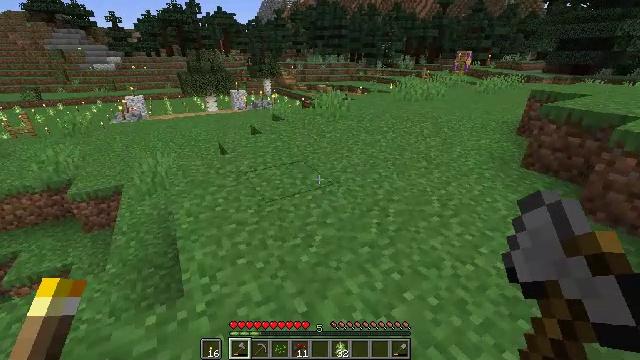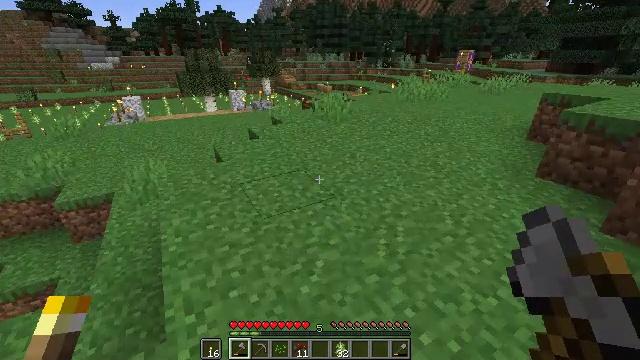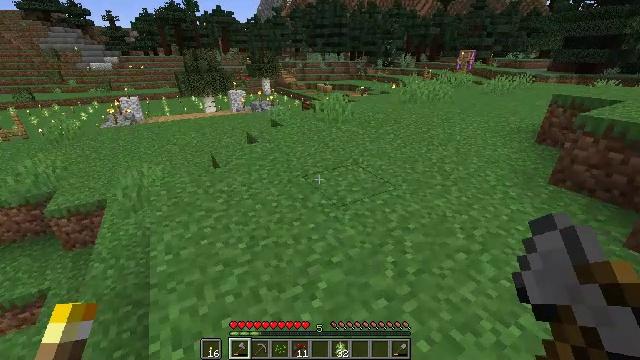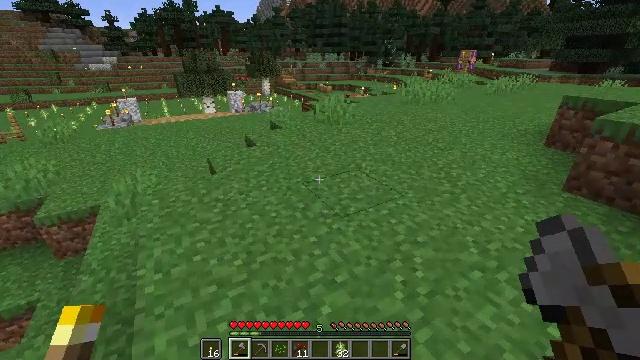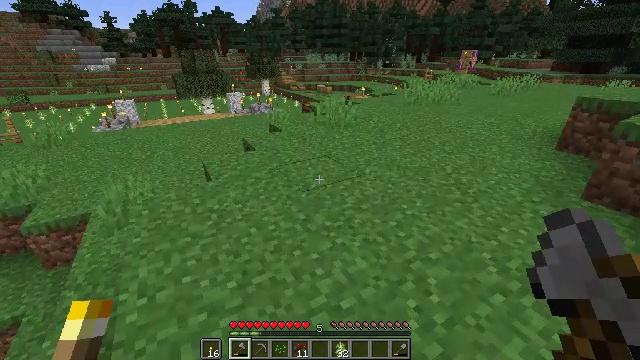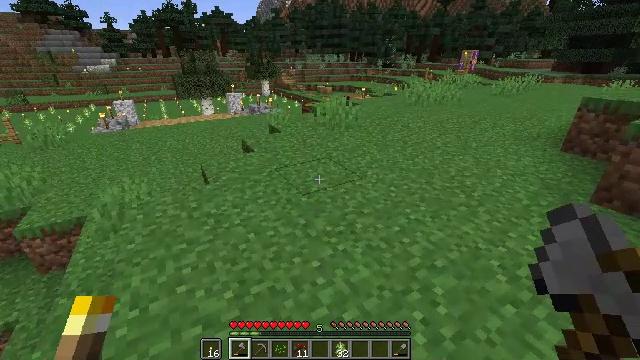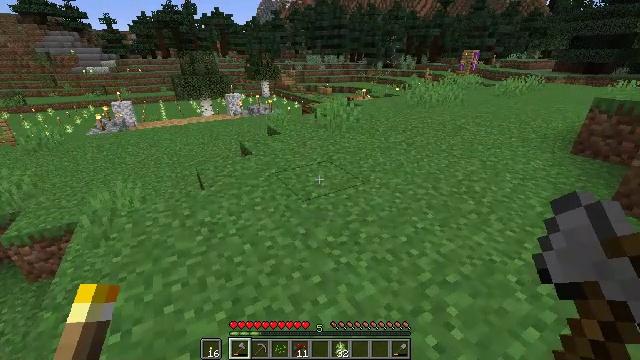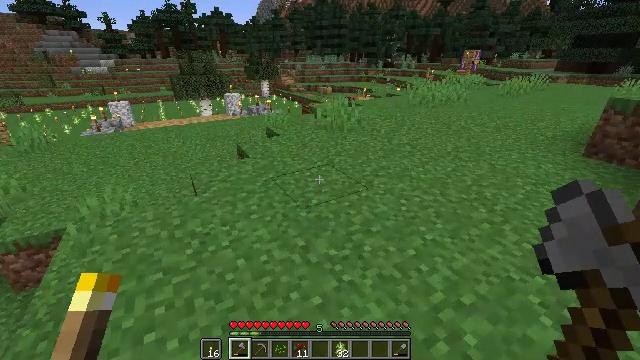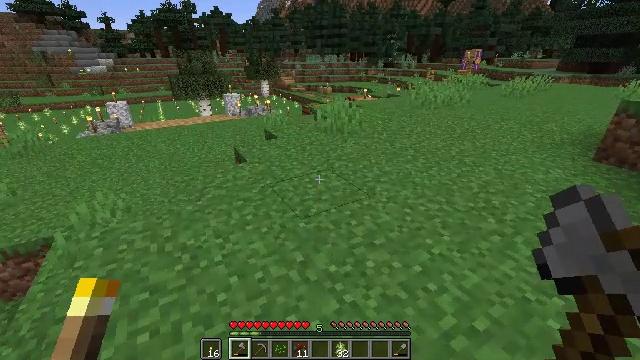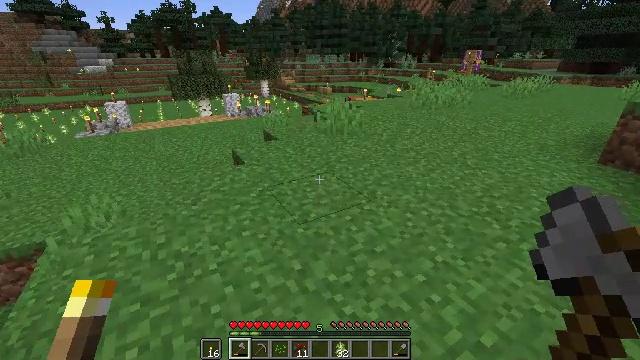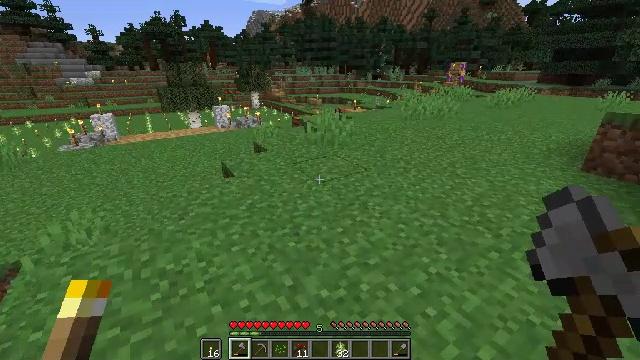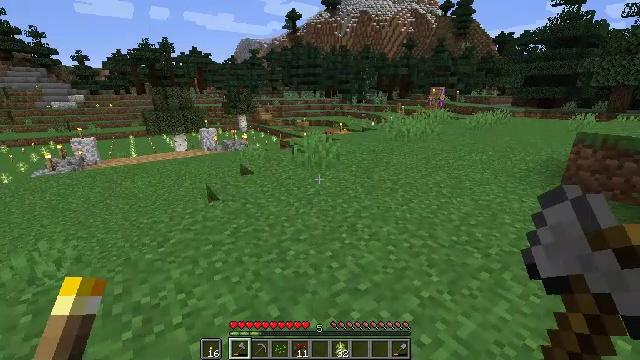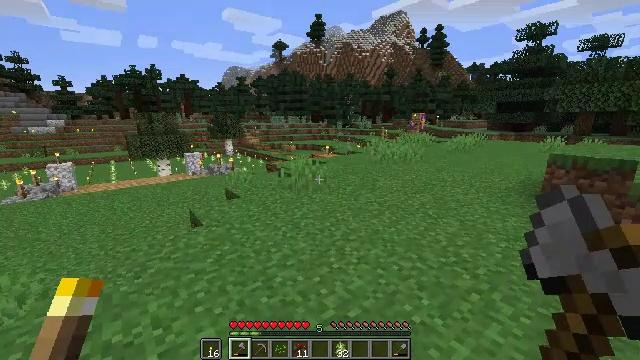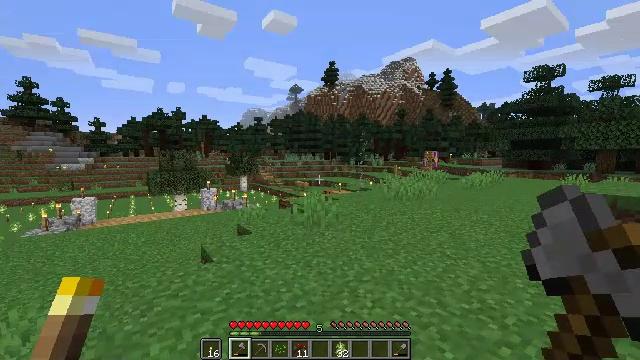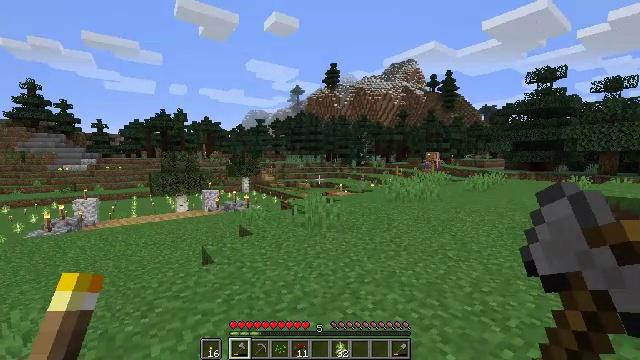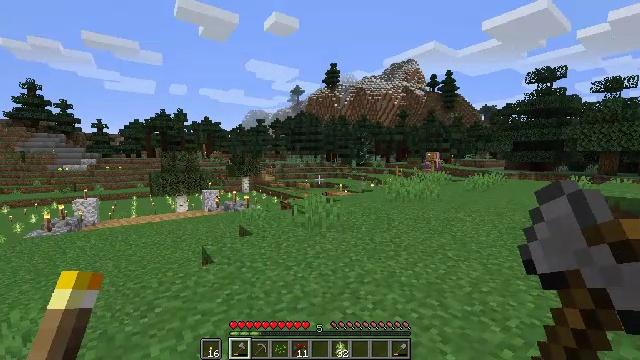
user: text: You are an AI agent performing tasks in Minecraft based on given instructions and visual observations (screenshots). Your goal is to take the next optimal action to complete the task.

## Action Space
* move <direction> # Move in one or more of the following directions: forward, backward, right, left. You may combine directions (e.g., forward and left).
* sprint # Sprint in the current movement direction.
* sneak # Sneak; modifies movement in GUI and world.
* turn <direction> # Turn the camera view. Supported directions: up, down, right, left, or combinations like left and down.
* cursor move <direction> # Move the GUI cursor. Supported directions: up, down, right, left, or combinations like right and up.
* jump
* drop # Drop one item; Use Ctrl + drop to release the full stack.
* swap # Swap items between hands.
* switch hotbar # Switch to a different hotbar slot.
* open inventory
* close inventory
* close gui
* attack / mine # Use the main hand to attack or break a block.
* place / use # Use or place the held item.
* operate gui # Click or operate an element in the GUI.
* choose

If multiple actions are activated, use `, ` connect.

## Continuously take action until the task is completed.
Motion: motion action
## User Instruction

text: Clear the ground by mining grass.
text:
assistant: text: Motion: move forward
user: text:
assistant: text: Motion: move forward
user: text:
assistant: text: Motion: move forward
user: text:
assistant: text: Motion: move forward
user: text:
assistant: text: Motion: move forward
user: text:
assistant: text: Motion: move forward
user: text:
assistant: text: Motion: move forward
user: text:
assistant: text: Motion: no_op
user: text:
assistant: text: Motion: no_op
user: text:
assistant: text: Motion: turn right and up
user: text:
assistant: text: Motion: turn right and up
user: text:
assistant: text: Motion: turn right and up
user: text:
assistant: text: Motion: turn left and up
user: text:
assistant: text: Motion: no_op
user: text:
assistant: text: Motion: no_op
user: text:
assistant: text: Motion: move forward
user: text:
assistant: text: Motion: move forward
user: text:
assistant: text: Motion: no_op
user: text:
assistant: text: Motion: no_op
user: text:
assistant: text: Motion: move forward
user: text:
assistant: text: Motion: move forward
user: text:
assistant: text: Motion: move forward
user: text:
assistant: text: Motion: move forward
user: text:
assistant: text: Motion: move forward
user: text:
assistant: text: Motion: move forward
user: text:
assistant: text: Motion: move forward
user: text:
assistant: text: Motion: move forward, turn right
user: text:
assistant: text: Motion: move forward, turn right
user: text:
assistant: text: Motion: move forward, turn right and down
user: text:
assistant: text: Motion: move forward, turn right and down